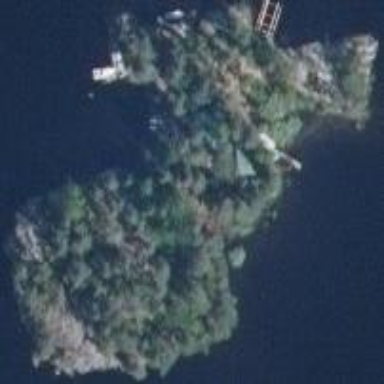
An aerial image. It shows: Islet.